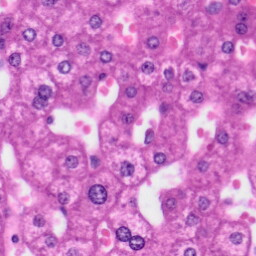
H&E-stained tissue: Liver